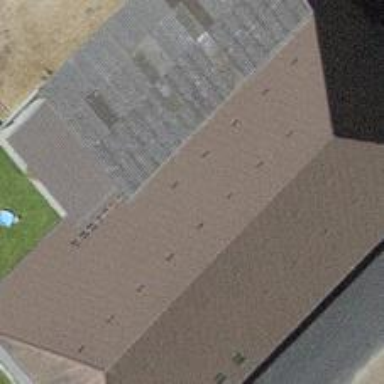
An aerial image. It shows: Farm building.